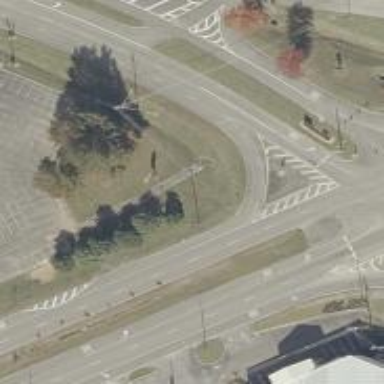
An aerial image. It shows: Asphalt road with primary link designation.